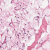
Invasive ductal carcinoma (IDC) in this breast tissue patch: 0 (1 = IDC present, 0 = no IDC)